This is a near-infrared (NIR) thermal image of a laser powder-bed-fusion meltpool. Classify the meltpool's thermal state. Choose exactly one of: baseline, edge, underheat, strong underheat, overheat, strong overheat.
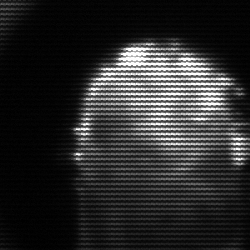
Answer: baseline